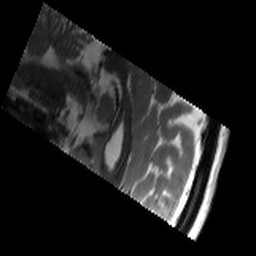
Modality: T2w
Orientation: sagittal
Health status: healthy
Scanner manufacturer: siemens
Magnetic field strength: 3 T
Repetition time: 8.02 s
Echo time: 0.08 s